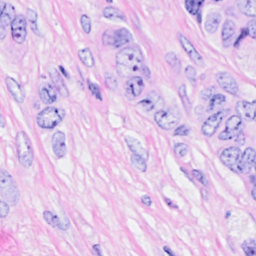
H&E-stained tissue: Breast